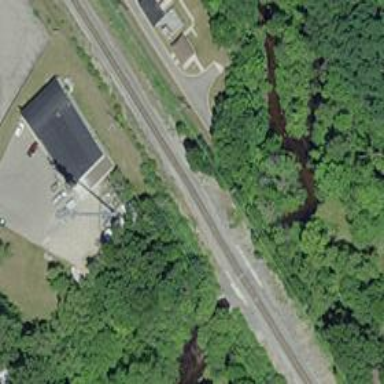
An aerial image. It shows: Railway track.